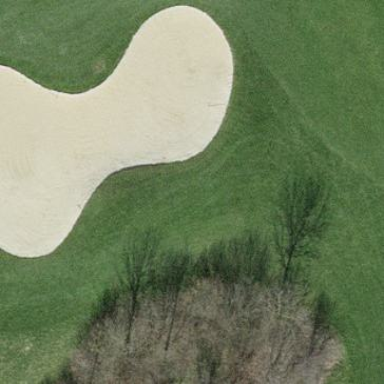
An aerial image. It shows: Sand bunker on golf course.